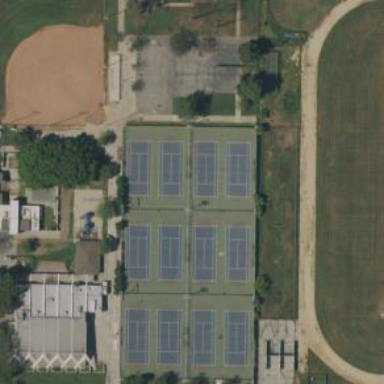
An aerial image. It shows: Tennis court on pitch designated for leisure land.